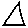
Label: triangle